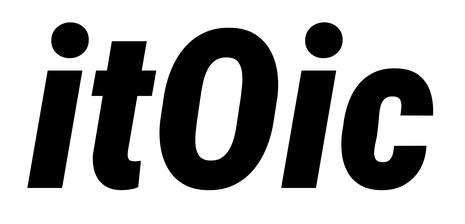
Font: Roboto-Italic_Condensed_Black_Italic